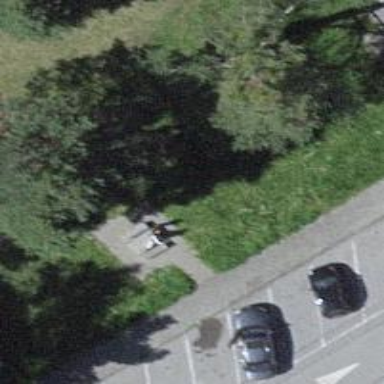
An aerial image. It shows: Picnic table located in leisure land area.